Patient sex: M
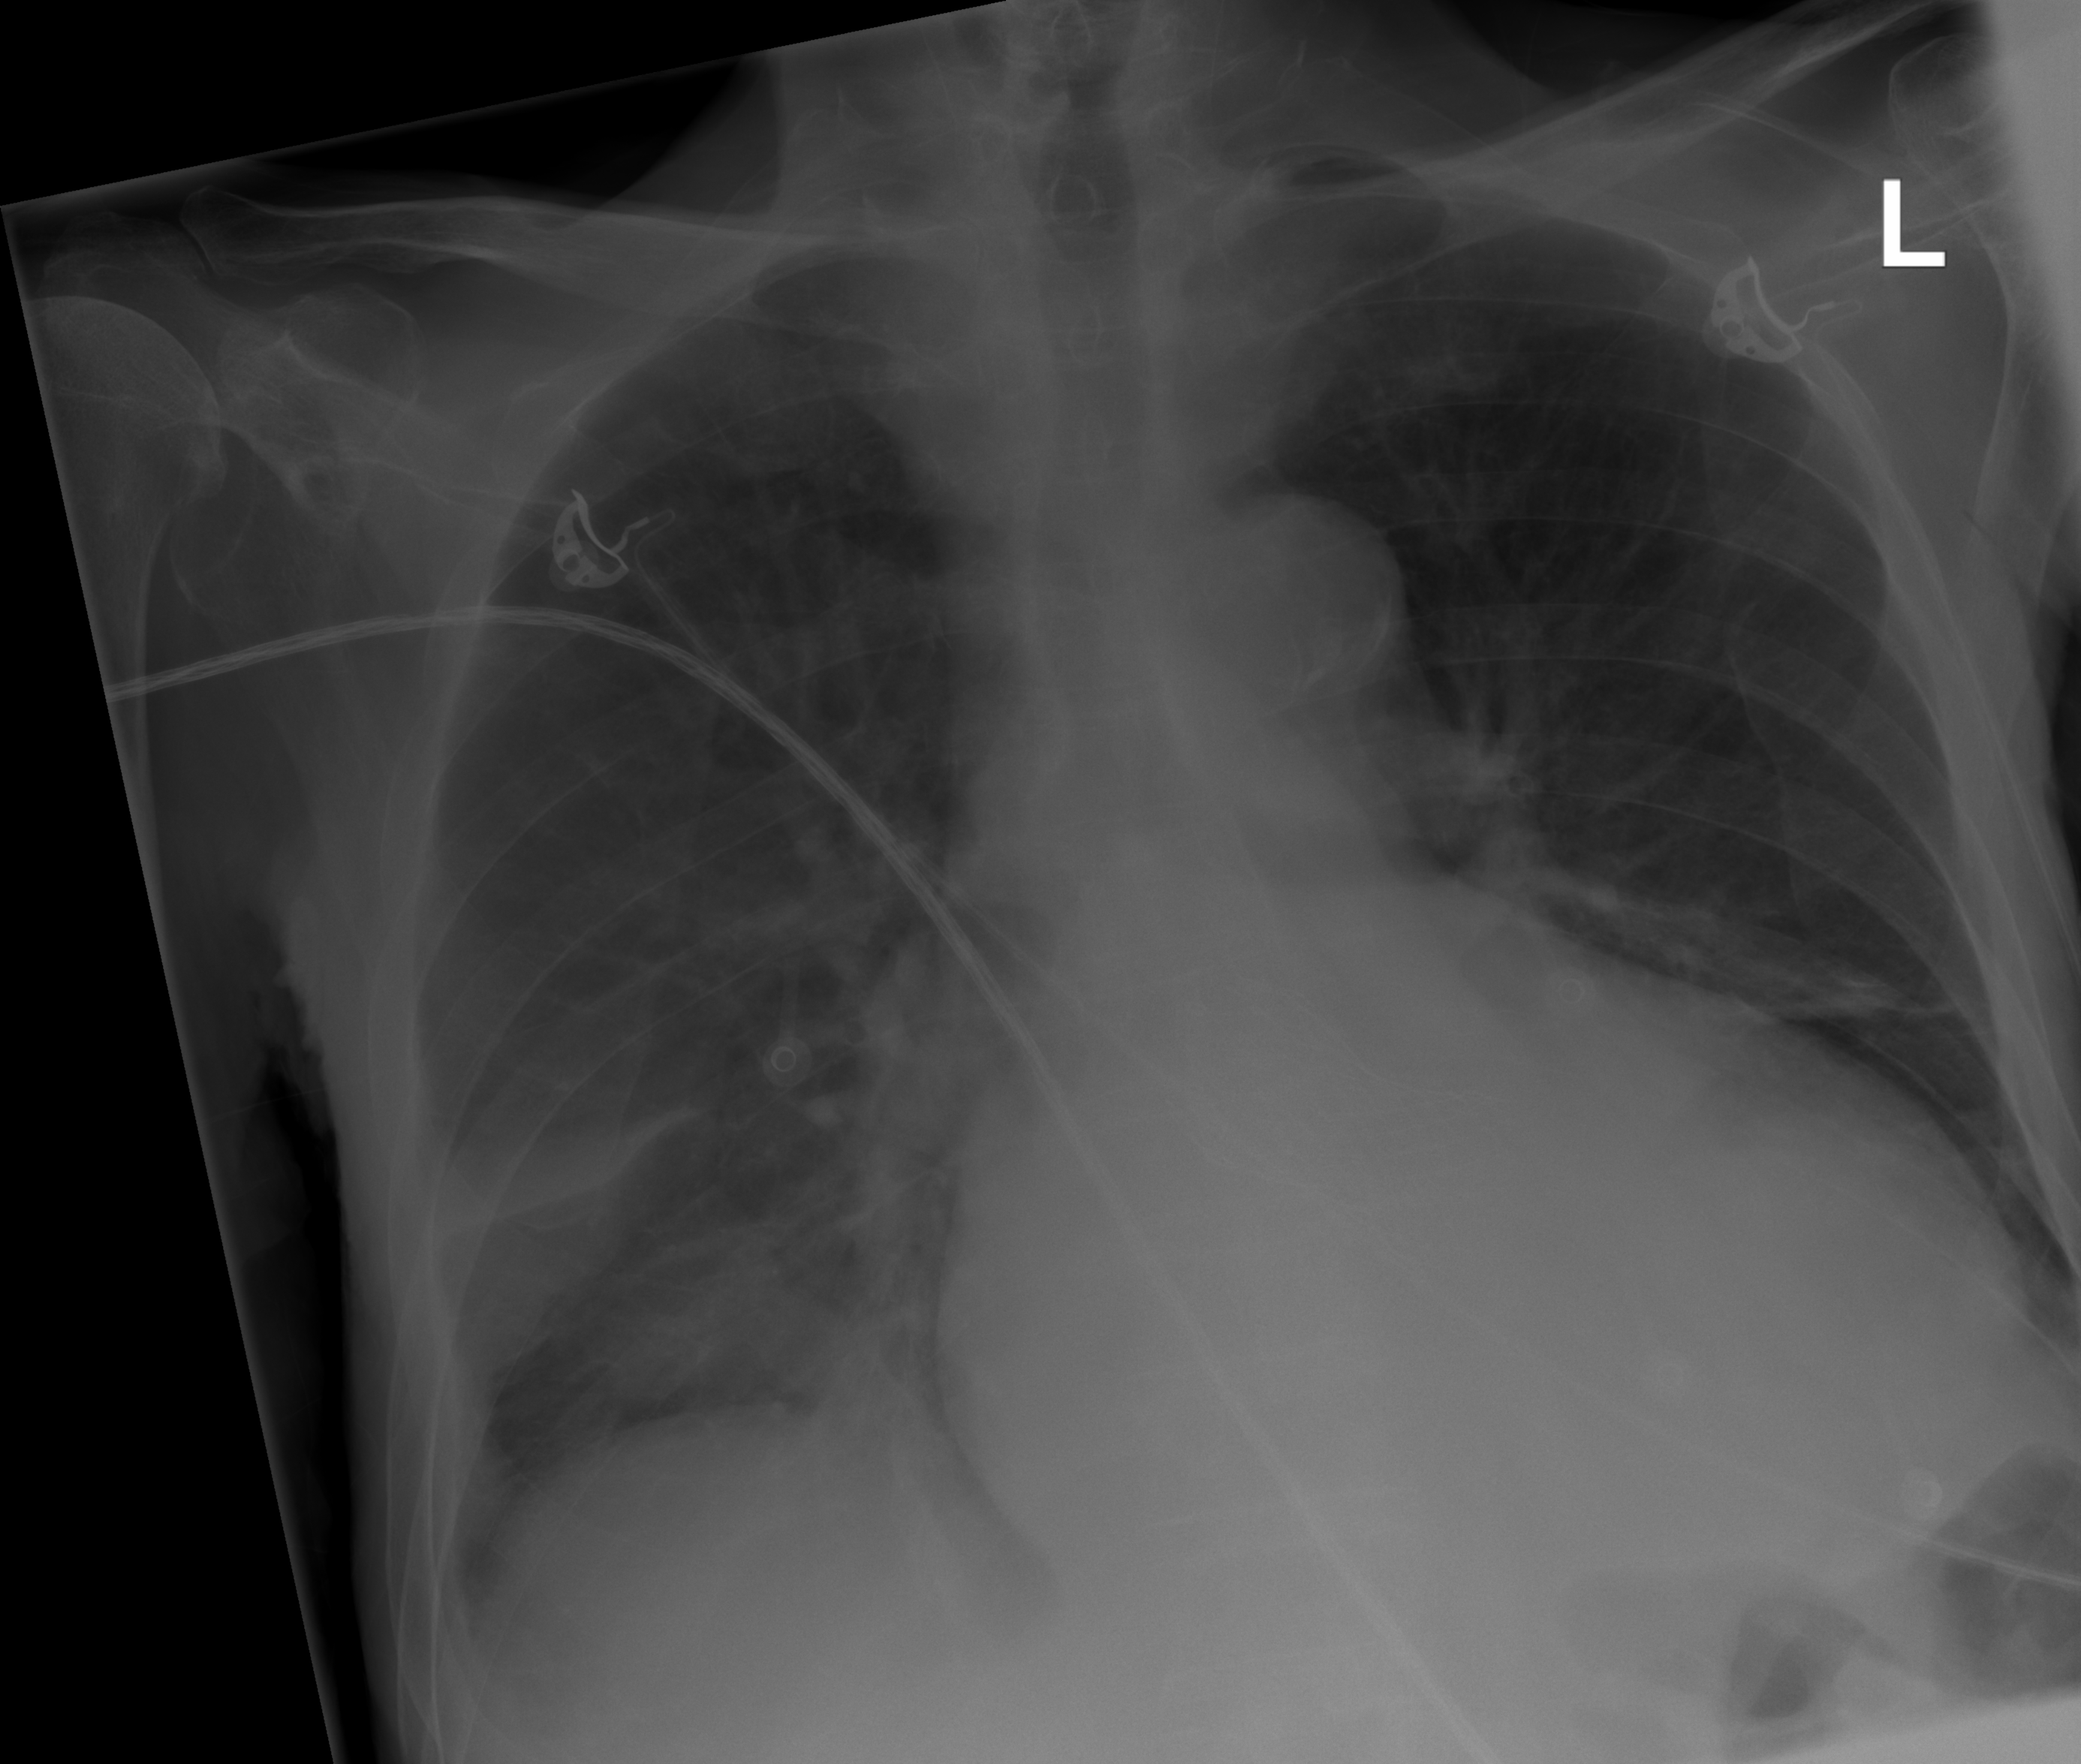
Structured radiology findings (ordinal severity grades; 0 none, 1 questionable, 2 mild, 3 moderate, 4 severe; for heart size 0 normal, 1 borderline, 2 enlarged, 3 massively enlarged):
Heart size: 2
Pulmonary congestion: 1
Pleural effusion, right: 0
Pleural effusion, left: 0
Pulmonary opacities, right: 2
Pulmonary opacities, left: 0
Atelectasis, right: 2
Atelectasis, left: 2